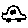
Label: car